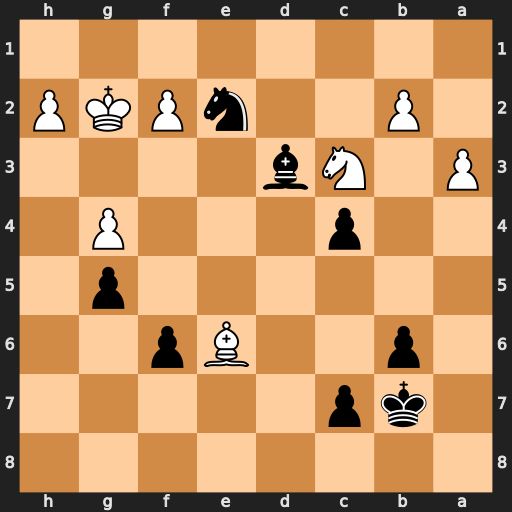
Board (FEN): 8/1kp5/1p2Bp2/6p1/2p3P1/P1Nb4/1P2nPKP/8
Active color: b
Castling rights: -
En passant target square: -
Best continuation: Nf4+ Kg3 Nxe6